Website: crate-barrel
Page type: billing-address
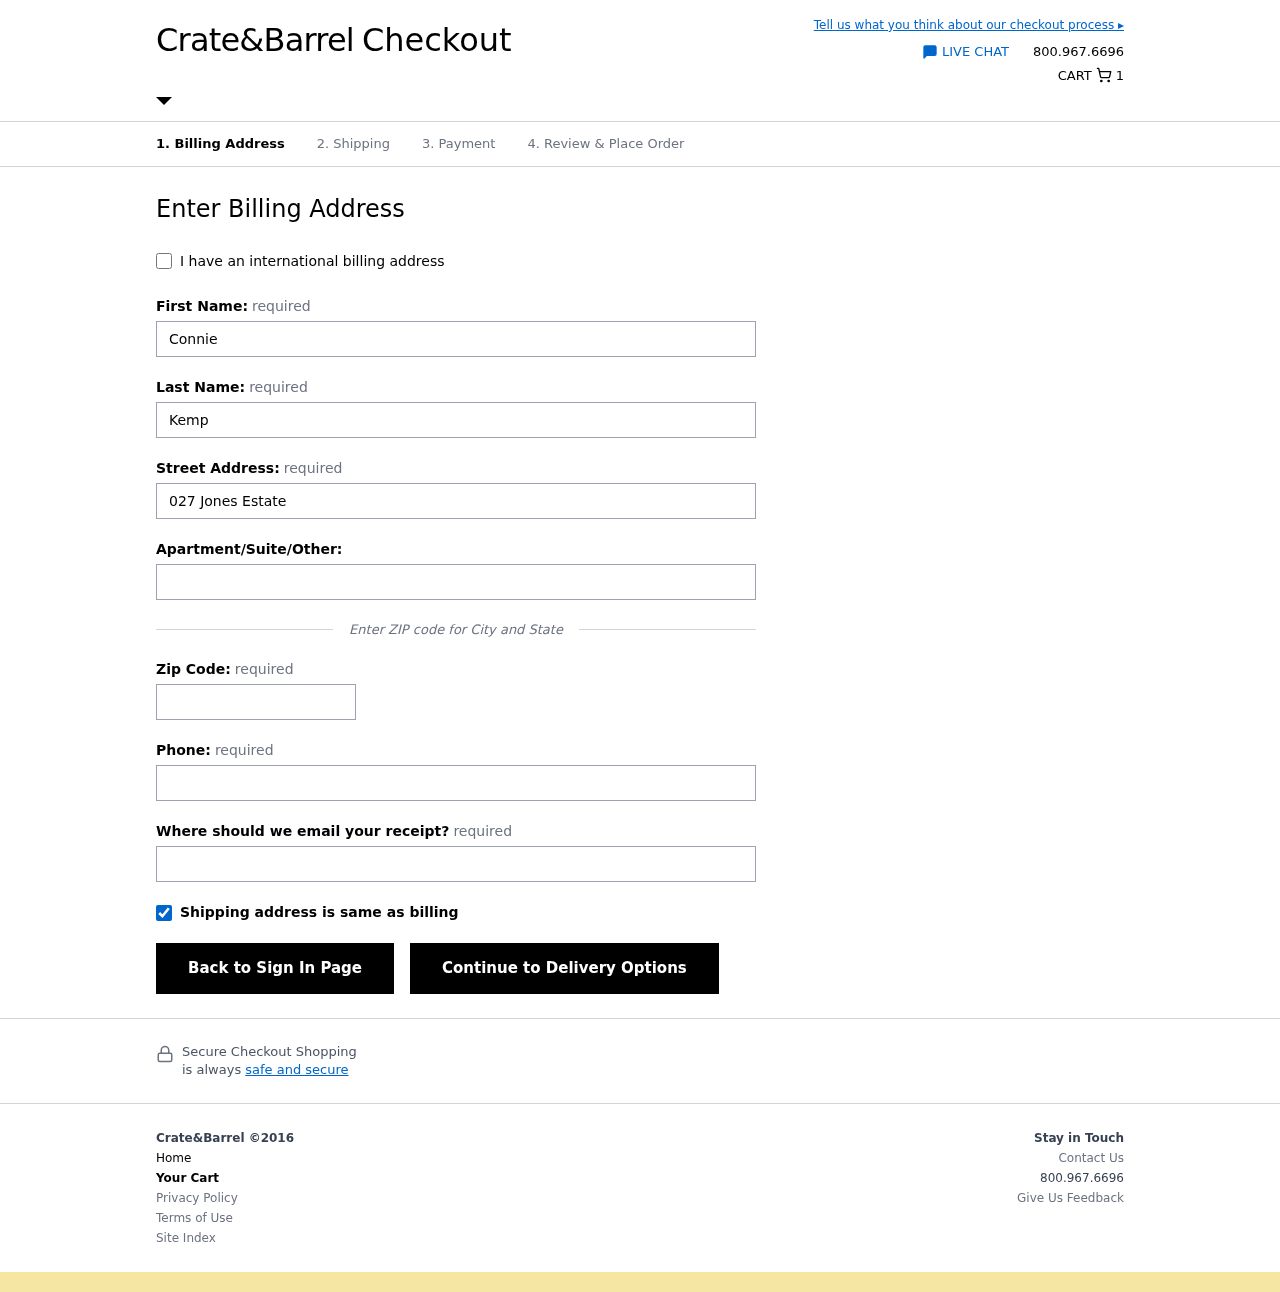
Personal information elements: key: PII_EMAIL
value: connie.kemp@gmail.com
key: PII_FIRSTNAME
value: Connie
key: PII_LASTNAME
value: Kemp
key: PII_PHONE
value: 7892219929
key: PII_POSTCODE
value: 85220
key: PII_STREET
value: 027 Jones Estate Apt. 027
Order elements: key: ORDER_NUM_ITEMS
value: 1